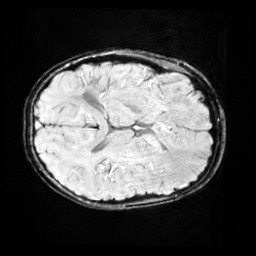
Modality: SWI
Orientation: axial
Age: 11
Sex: female
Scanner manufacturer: siemens
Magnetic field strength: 3 T
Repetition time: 0.027 s
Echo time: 0.02 s